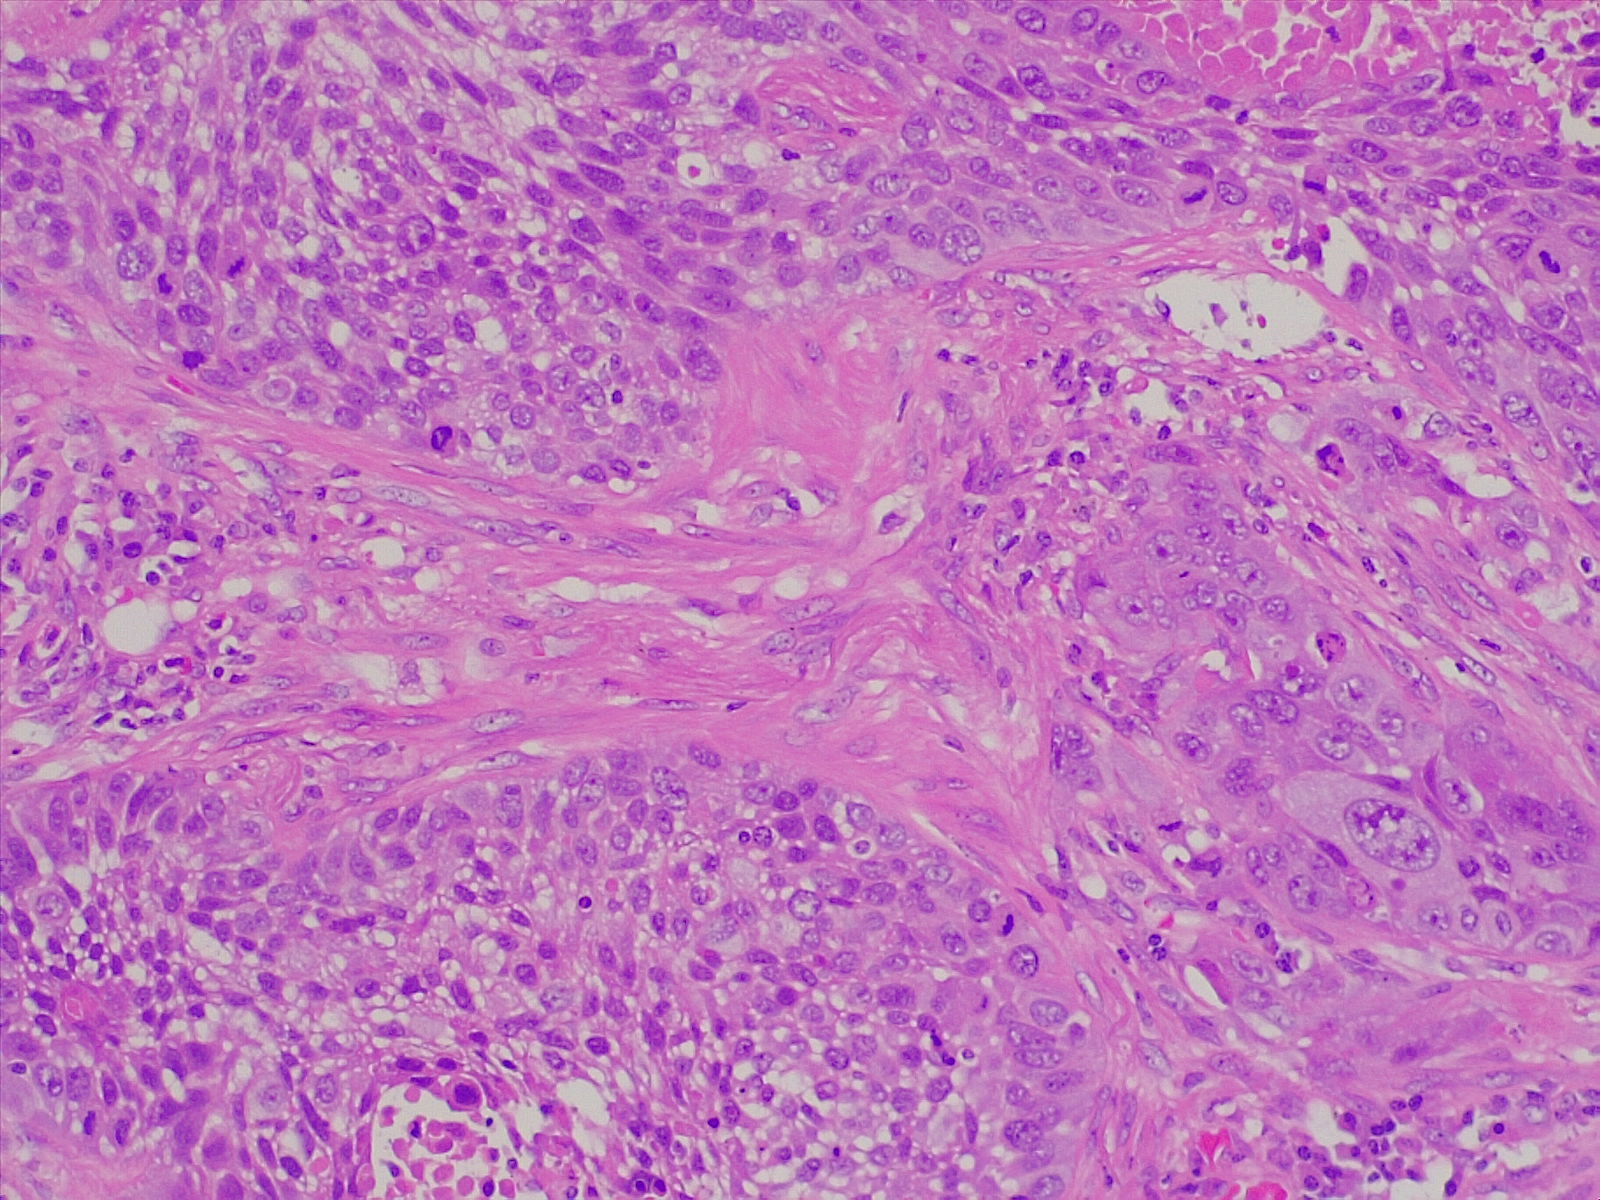
Label: lung squamous cell carcinoma, moderately differentiated